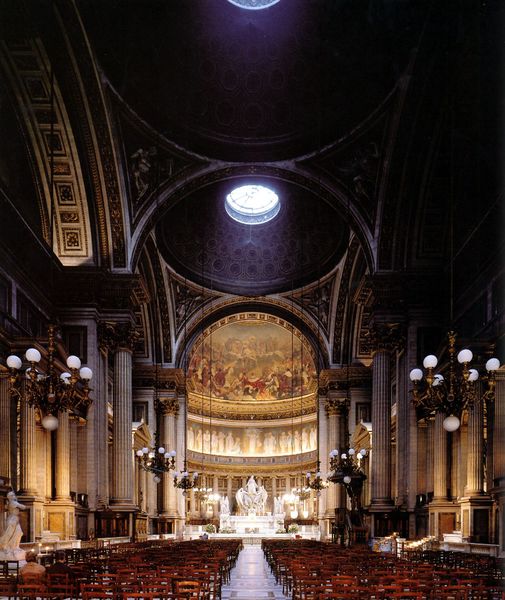
Titel: Église de la Madeleine in Paris
Künstler: Alexandre Vignon
Standort: Paris, St. Madeleine (EU - F - Ile-de-France)
Schlagwörter: frankreich, lampen, licht, marmor, paris, pfeiler, stühle, säule, säulen, sockel, kirche, innen, renaissance, skulptur, statue, saal, kuppel, gestühl, wandmalerei, kronleuchter, leuchter, lichteinfall, halle, foto, gang, dom, mosaik, zwickel, altar, hochaltar, kapitelle, kirchenschiff, kalotte, kirchenbänke, kanzel, apsis, chor, fresko, altarbild, mamor, invalidendom, deckenmalerei, vierung, oberlicht, madeleine, eglise, maddeleine